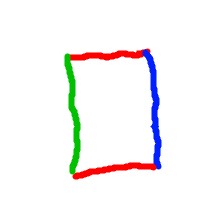
Shape: rectangle